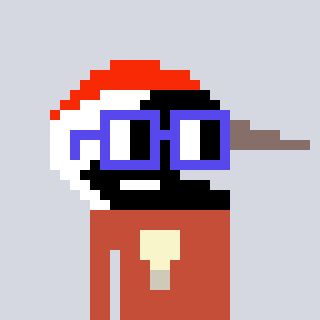
a pixel art character with square blue glasses, a crane-shaped head and a rust-colored body on a cool background